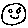
Label: smiley face